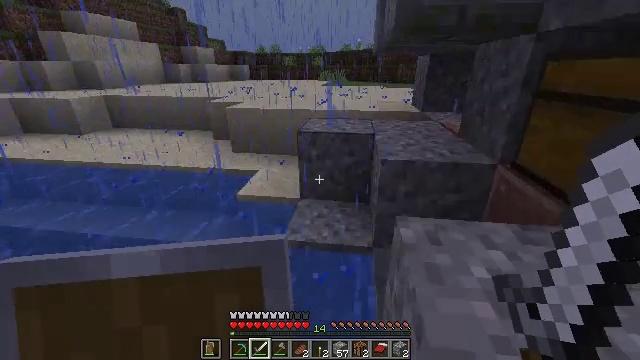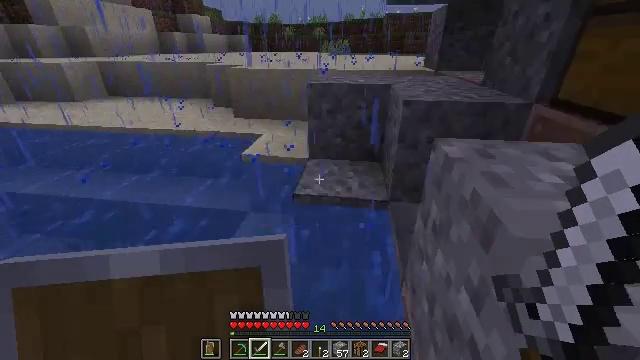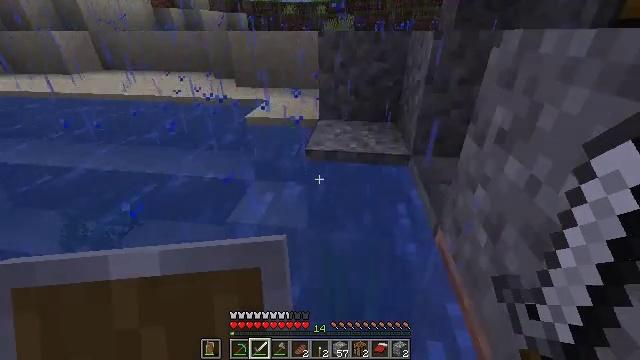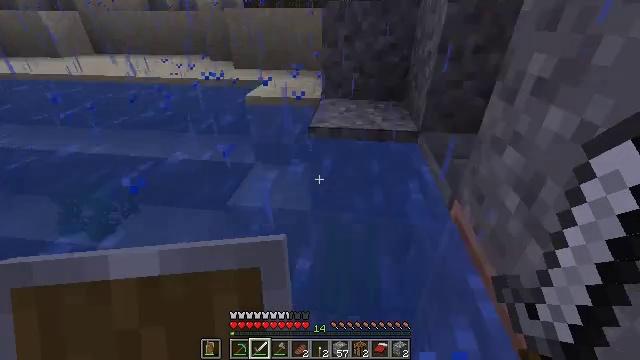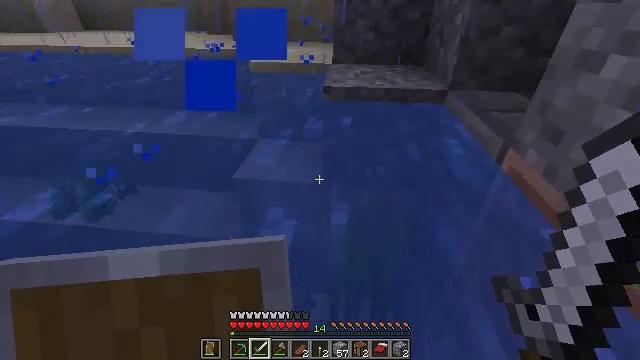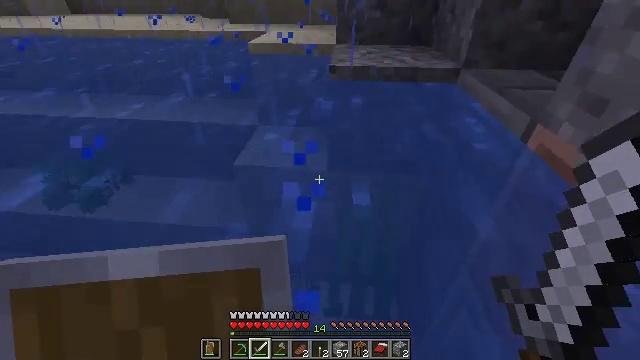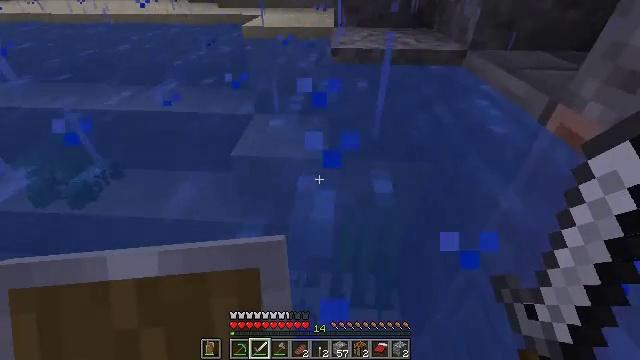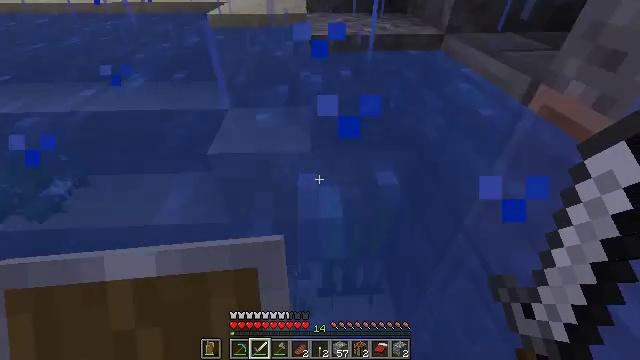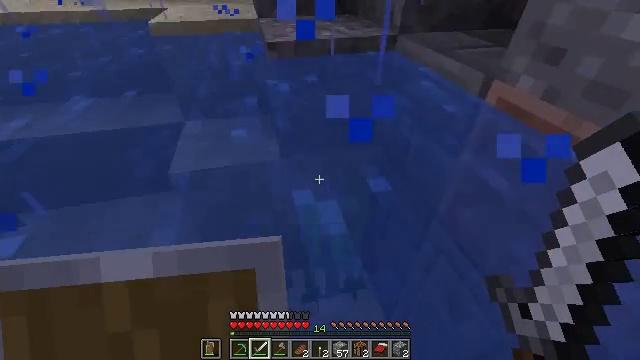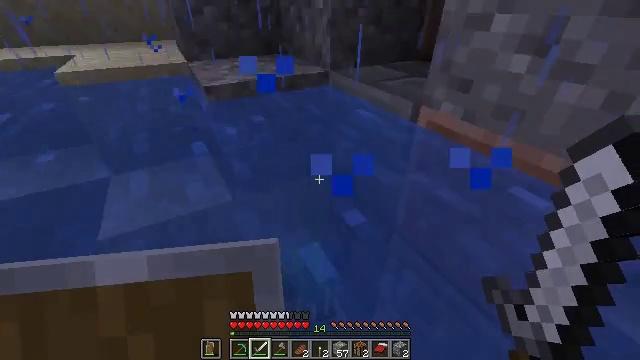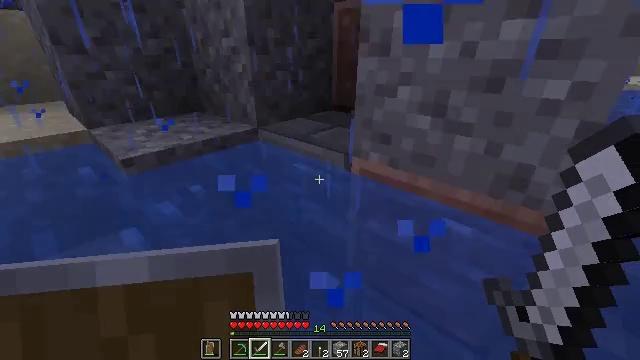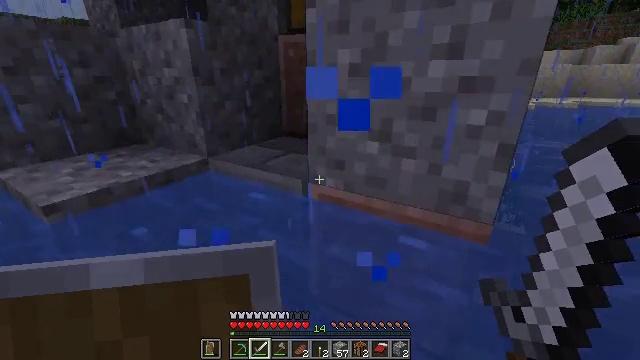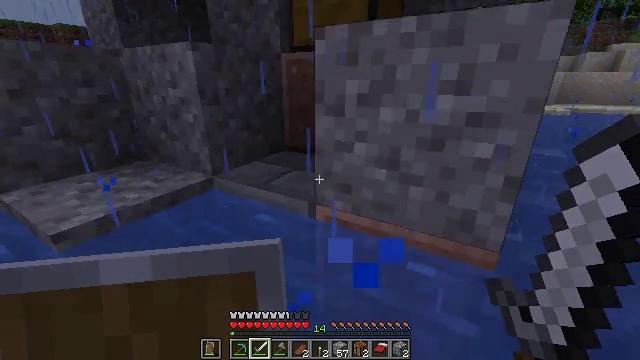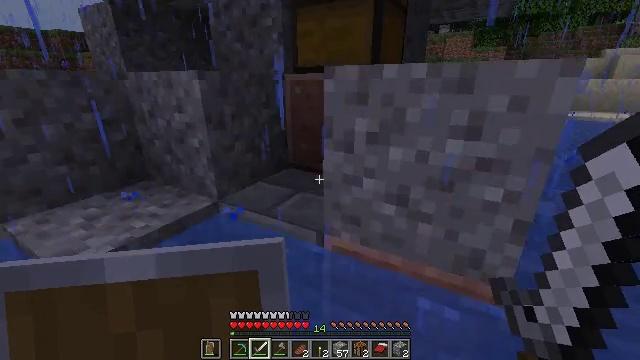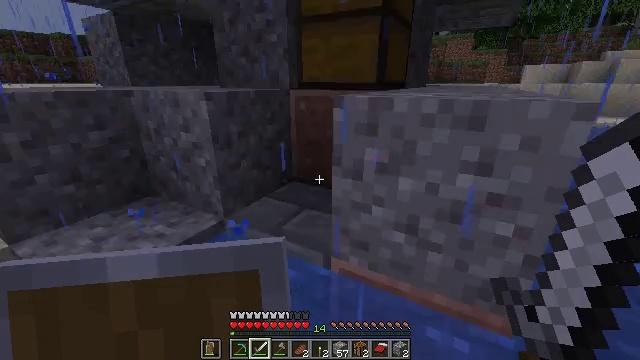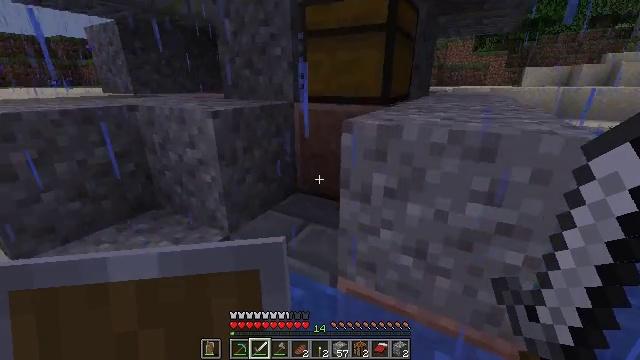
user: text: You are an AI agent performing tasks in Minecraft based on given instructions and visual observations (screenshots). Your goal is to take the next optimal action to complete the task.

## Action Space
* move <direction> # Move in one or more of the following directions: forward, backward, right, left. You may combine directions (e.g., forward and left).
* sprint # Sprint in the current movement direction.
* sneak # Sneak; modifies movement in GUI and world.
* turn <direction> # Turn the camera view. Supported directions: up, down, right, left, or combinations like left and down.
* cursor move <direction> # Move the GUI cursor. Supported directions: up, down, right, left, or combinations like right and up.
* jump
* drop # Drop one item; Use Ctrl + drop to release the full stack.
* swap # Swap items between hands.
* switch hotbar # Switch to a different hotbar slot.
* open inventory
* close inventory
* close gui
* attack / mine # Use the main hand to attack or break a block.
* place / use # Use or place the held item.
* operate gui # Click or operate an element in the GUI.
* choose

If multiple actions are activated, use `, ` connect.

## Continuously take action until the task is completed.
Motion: motion action
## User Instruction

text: Collect gravel for your inventory.
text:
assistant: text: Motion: move forward and move left, turn down, jump
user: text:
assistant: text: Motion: move forward and move left, turn down, jump
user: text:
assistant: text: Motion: move forward and move left, turn down, jump
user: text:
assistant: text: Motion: move forward and move left, turn down, jump
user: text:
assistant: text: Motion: move forward and move left, turn down, jump
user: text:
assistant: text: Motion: move forward and move left, turn right and down, jump
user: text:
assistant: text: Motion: move forward and move left, turn right and down, jump
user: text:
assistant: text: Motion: move forward and move left, turn right, jump
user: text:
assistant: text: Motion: move forward and move left, turn right and up, jump
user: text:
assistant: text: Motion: move forward, turn right and up, jump
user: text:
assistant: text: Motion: move forward, turn right and up, jump
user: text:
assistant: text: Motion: move forward, jump
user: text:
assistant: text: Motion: move forward, jump
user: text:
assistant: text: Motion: move forward and move left, jump
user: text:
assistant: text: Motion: move forward and move left, jump
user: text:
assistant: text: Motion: move forward and move left, jump
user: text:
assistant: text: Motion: move forward and move left, jump
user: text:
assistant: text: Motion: move forward and move left, jump
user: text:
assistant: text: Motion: move forward and move left, jump
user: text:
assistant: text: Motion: move forward and move left, jump
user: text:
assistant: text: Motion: move forward and move left, jump
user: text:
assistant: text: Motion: move forward and move left, jump
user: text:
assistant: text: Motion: move forward and move left, turn right, jump
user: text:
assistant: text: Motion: move forward and move left, turn right and up, jump
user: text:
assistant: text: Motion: move forward and move left, jump
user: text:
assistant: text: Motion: move forward and move left, jump
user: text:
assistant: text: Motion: move forward and move left, jump
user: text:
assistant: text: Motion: move forward and move left, turn right, jump
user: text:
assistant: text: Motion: move forward and move left, turn right, jump
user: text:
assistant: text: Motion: move forward and move left, jump